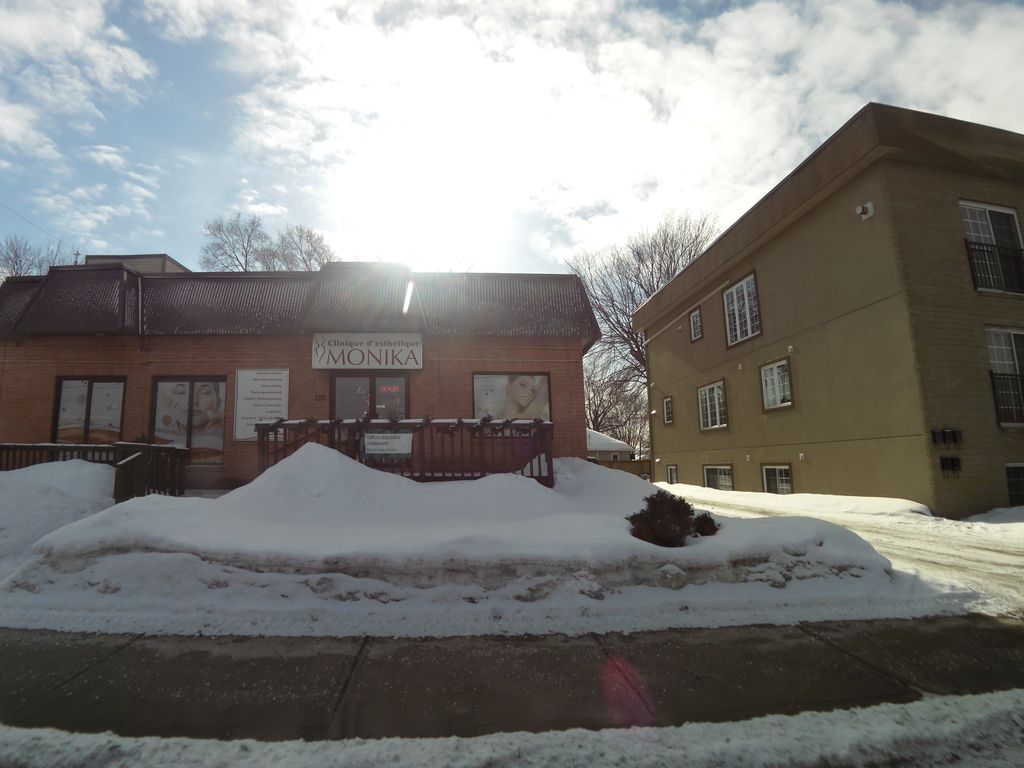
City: ottawa-gatineau